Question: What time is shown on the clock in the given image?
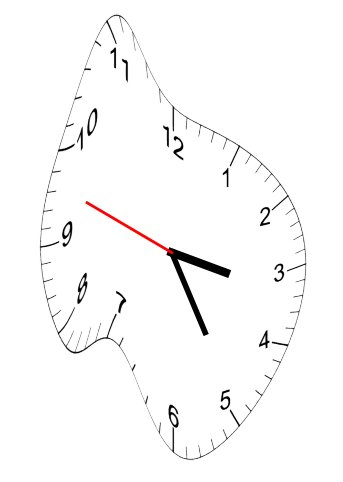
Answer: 03:24:48